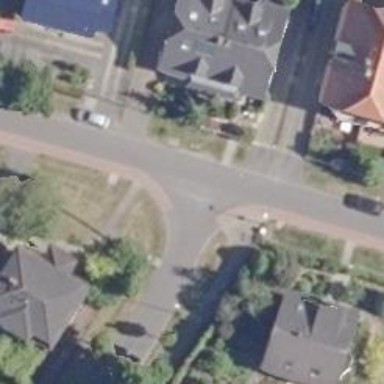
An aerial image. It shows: Residential road with asphalt surface.